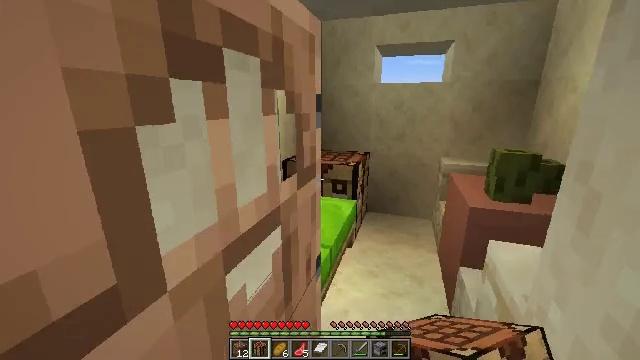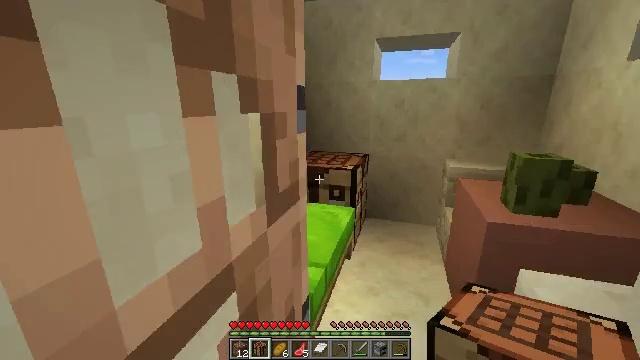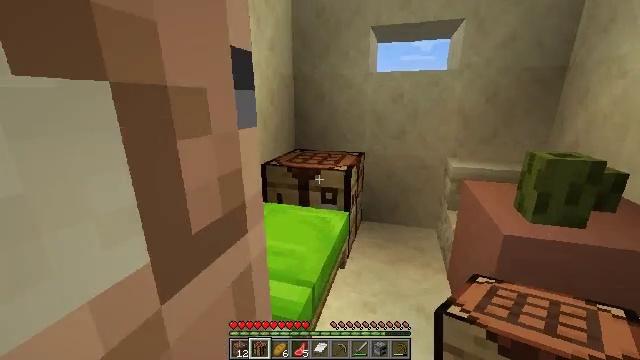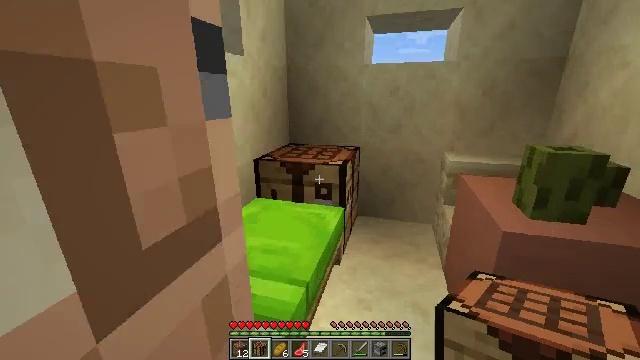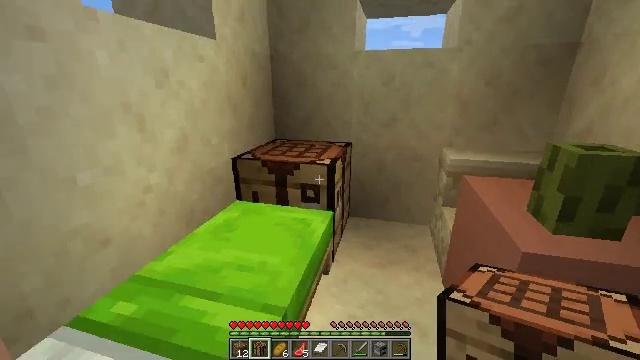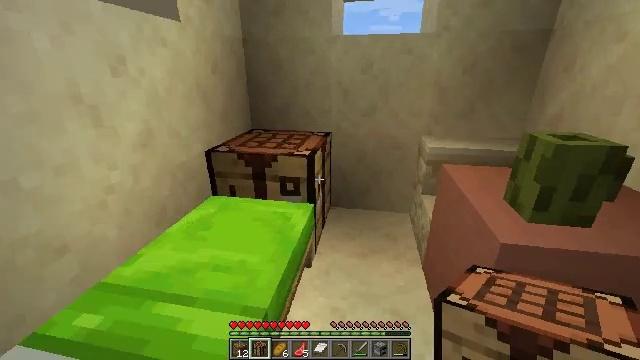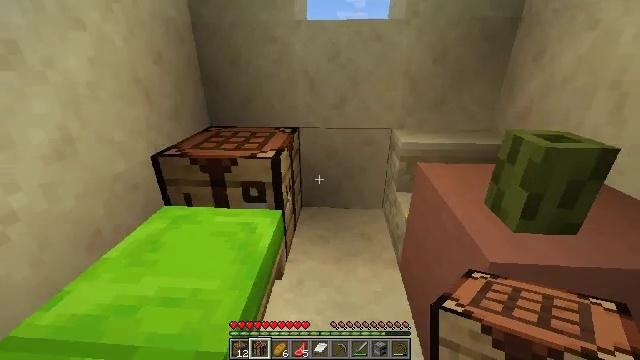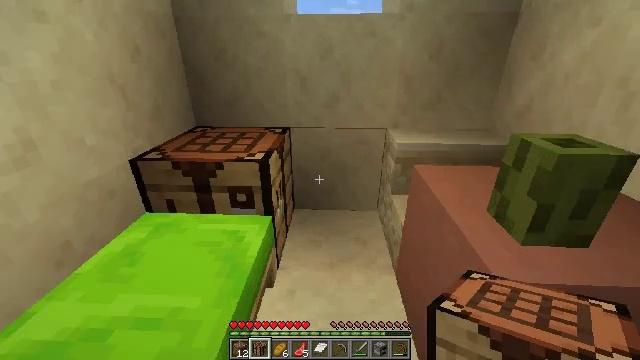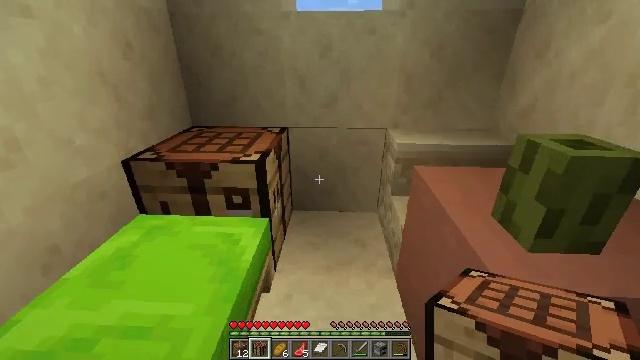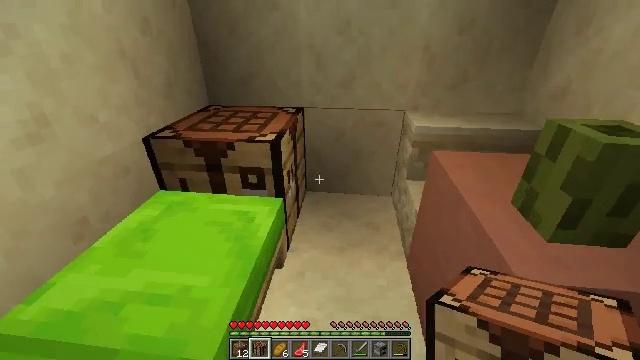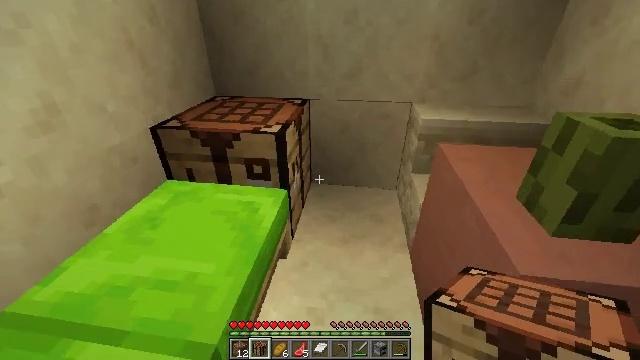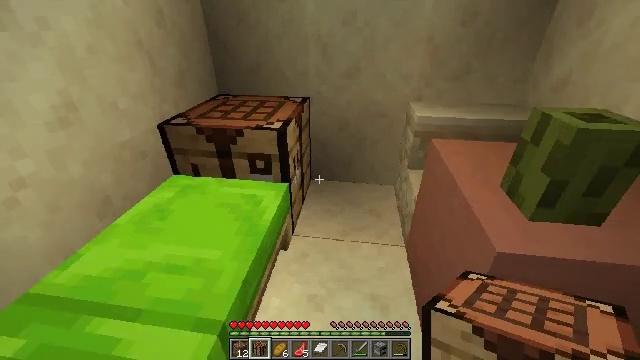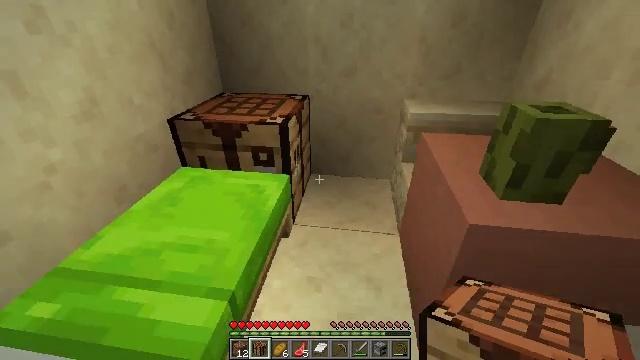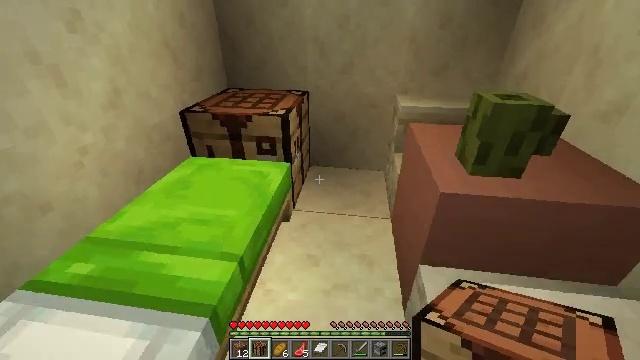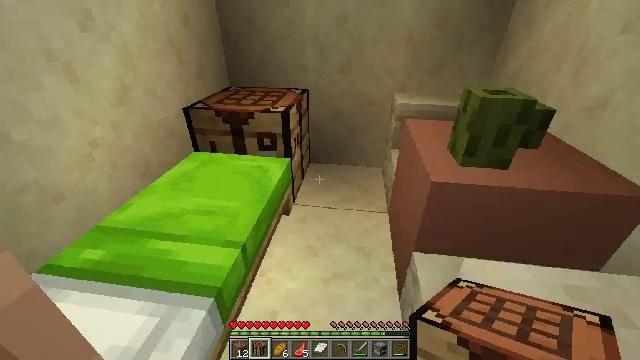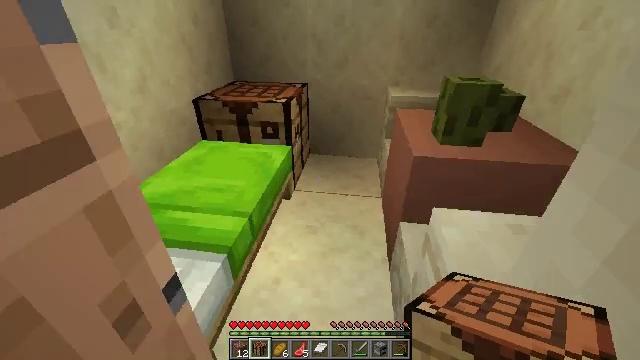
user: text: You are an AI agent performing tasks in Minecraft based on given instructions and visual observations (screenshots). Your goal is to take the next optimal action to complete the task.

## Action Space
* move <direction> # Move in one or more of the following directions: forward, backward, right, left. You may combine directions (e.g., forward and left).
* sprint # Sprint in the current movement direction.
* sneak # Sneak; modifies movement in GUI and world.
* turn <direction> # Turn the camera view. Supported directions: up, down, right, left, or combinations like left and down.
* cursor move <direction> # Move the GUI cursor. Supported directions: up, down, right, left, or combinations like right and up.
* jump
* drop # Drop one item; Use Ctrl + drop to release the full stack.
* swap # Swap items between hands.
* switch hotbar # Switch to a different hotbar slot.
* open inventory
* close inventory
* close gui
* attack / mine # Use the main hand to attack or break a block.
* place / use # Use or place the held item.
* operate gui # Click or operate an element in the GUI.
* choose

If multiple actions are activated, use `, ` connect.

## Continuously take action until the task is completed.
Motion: motion action
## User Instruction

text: Mine the jungle fence gate for materials.
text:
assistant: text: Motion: move forward
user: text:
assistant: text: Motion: move forward
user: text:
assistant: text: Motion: move forward, turn down
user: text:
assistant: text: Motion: move forward, turn right and down
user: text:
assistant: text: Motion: move forward, turn right and down
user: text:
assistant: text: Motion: turn right and down
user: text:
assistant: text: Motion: turn right
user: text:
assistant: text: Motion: no_op
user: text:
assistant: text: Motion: turn left and down
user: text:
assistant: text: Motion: move back, turn left and down
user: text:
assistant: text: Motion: move back
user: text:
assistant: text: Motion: move back
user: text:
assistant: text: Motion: move back
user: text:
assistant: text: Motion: move back
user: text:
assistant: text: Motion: move back
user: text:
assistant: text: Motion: move back
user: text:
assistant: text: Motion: move back
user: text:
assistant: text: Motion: move back
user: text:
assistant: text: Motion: move back and move right, turn right and up
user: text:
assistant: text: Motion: move right, turn right and up
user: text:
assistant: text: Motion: move right, turn right and up
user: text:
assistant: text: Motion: move right, turn right and up
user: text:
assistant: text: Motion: move forward and move right, turn right and up
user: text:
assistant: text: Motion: move forward and move right
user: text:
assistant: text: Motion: move forward and move right
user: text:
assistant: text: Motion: move forward and move right
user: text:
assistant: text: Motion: move forward and move right
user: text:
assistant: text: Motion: move forward and move right, turn left
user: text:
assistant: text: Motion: move forward and move right
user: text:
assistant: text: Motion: move forward and move right, turn left